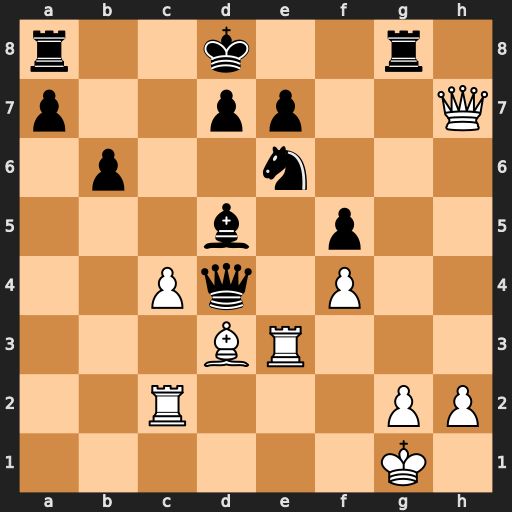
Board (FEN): r2k2r1/p2pp2Q/1p2n3/3b1p2/2Pq1P2/3BR3/2R3PP/6K1
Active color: w
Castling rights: -
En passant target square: -
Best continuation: Qxg8+ Kc7 cxd5+